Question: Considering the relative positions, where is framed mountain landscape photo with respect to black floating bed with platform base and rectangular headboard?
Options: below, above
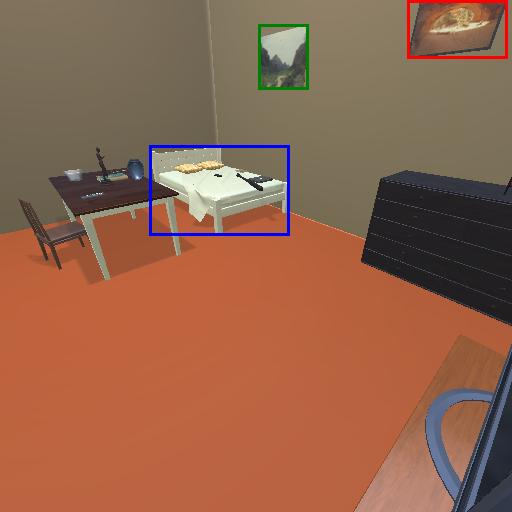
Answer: below